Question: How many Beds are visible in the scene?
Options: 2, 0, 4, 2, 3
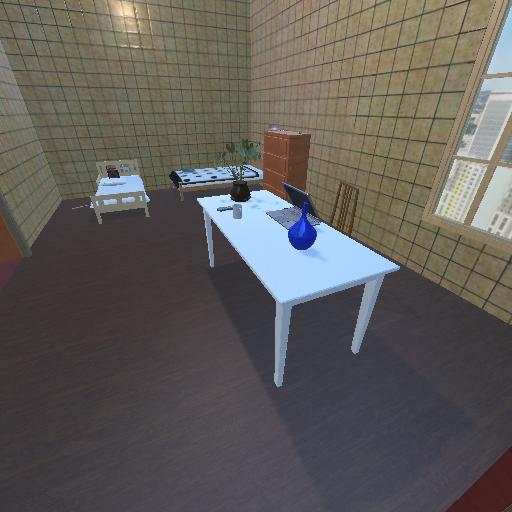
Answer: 2